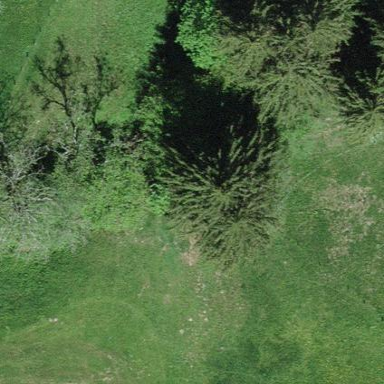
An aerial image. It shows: Forest area.